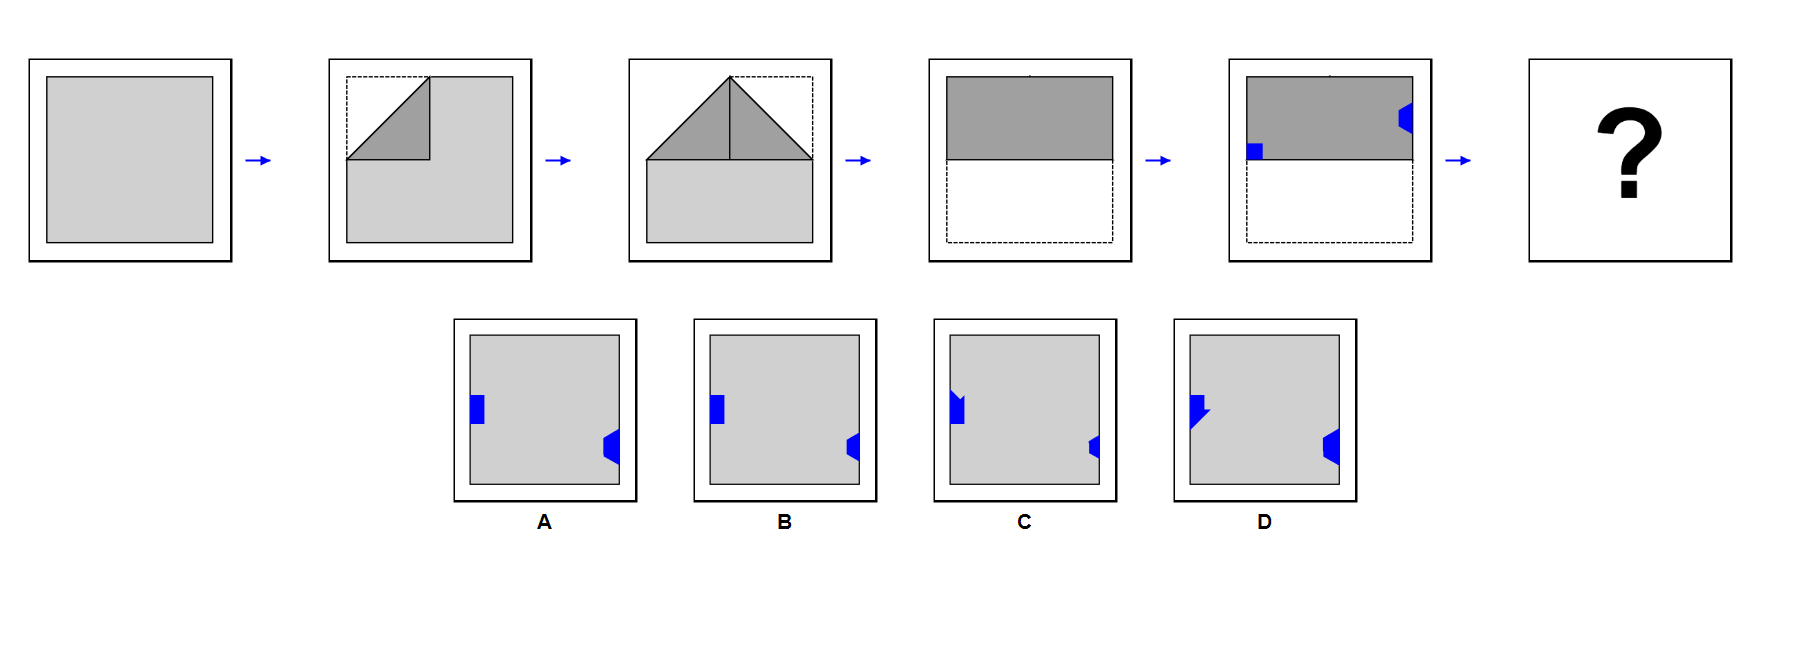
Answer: B